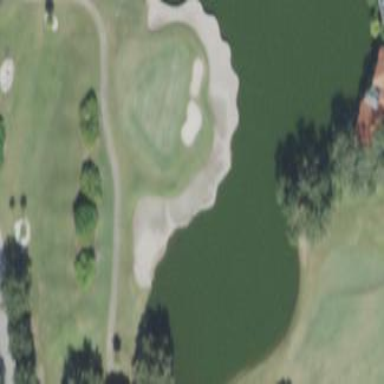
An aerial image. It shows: Golf bunker filled with sandy terrain.